Question: Here's my query:
'''
SELECT DISTINCT r1.STATE_OFFICE_CODE,
r1.AREA_OFFICE_CODE,
r1.AREA_OFFICE_NAME,
r2.LAST_EOD_EXECUTION
FROM report_one r1
INNER JOIN report2 r2 ON r1.distributor_code = r2.distributor_code
ORDER BY r1.AREA_OFFICE_CODE;
'''
It's working fine. Output:

But when I try to count the columns of 'r2.LAST_EOD_EXECUTION' I get error "not a single group by function":
'''
SELECT DISTINCT r1.STATE_OFFICE_CODE,
r1.AREA_OFFICE_CODE,
r1.AREA_OFFICE_NAME,
r2.LAST_EOD_EXECUTION,
count(r2.LAST_EOD_EXECUTION) AS NumberOfDates
FROM report_one r1
INNER JOIN report2 r2 ON r1.distributor_code = r2.distributor_code
ORDER BY r1.AREA_OFFICE_CODE;
'''
Please can anyone help? How can I count the values?
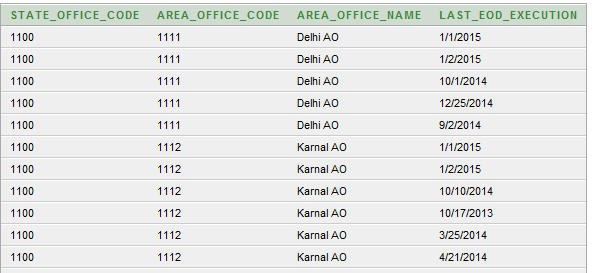
Answer: Drop the 'distinct' keyword and add a 'group by' clause:
'''
SELECT r1.STATE_OFFICE_CODE,
r1.AREA_OFFICE_CODE,
r1.AREA_OFFICE_NAME,
r2.LAST_EOD_EXECUTION,
count(r2.LAST_EOD_EXECUTION) AS NumberOfDates
FROM report_one r1
INNER JOIN report2 r2 ON r1.distributor_code = r2.distributor_code
GROUP BY r1.STATE_OFFICE_CODE,
r1.AREA_OFFICE_CODE,
r1.AREA_OFFICE_NAME,
r2.LAST_EOD_EXECUTION
ORDER BY r1.AREA_OFFICE_CODE;
'''
EDIT:
It's not completely clear what you're trying to achieve, but if you're trying to get the number of distinct 'LAST_EOD_EXECUTION' values per group, you'd need to use the 'distinct' keyword inside the 'count':
'''
SELECT r1.STATE_OFFICE_CODE,
r1.AREA_OFFICE_CODE,
r1.AREA_OFFICE_NAME,
r2.LAST_EOD_EXECUTION,
count(distinct r2.LAST_EOD_EXECUTION) AS NumberOfDates
FROM report_one r1
INNER JOIN report2 r2 ON r1.distributor_code = r2.distributor_code
GROUP BY r1.STATE_OFFICE_CODE,
r1.AREA_OFFICE_CODE,
r1.AREA_OFFICE_NAME,
r2.LAST_EOD_EXECUTION
ORDER BY r1.AREA_OFFICE_CODE;
'''